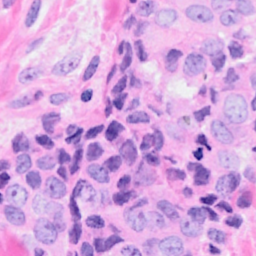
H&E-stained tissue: Breast